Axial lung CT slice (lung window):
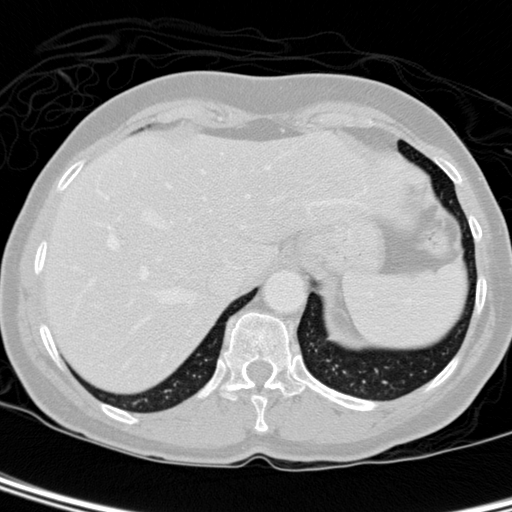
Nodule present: no